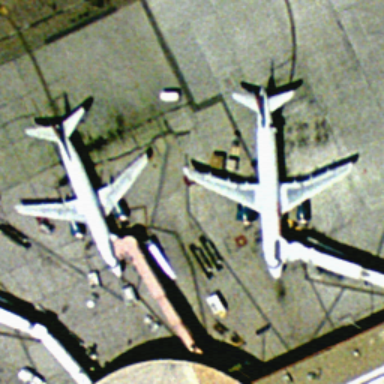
There are two airplanes at the airport .